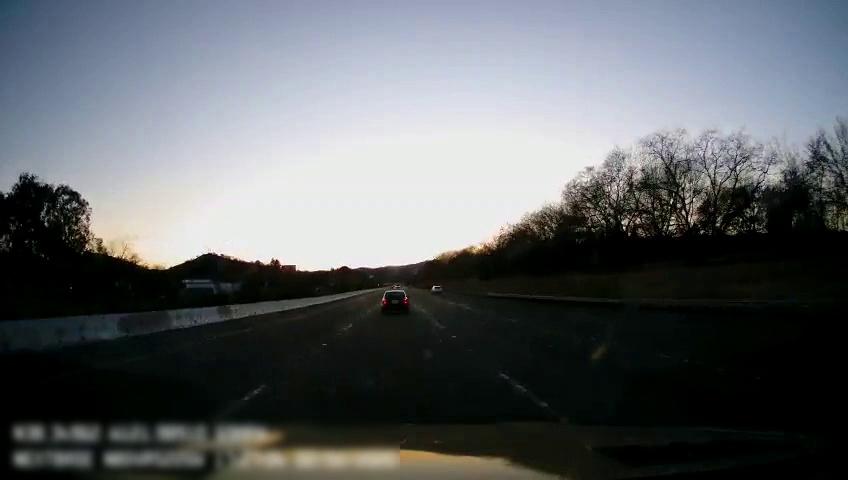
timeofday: Day
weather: Cloudy
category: Drivable Space
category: Vehicles | SUV
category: Vehicles | Car
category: Lanes | Current Lane
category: Lanes | Current Lane
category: Lanes | Alternate Lane